Aerial crown-view tile of a tropical tree (Barro Colorado Island, Panama), acquired 20240813:
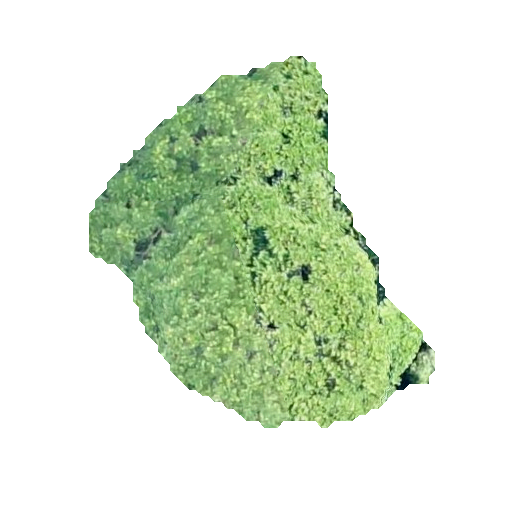
Species: Jacaranda copaia
GBIF accepted scientific name: Jacaranda copaia
Crown area: 116.071 m²